Question: Recently I have referenced a file in my desktop using python 3.4 64bit GUI application. The problem I have got is as follows:

'''
fo=open("c:\users\Ismail Nuru\Sesktop\myfile\lab.txt","r+")
string1=fo.read()
print(string1)
fo.close()
'''
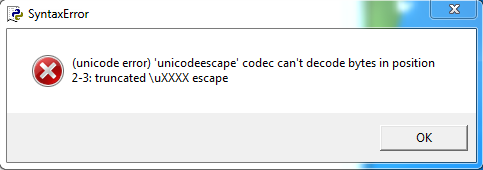
Answer: Python is trying to use the '\uXXXX' part of your string as a <URL>.
To fix this, you have 3 options here:
1. Use a raw string r'C:\users\Ismail Nuru\Sesktop\myfile\lab.txt'
2. Double the backslashes 'C:\\users\\Ismail Nuru\\Sesktop\\myfile\\lab.txt'
3. Or use forward slashes 'C:/users/Ismail Nuru/Sesktop/myfile/lab.txt')